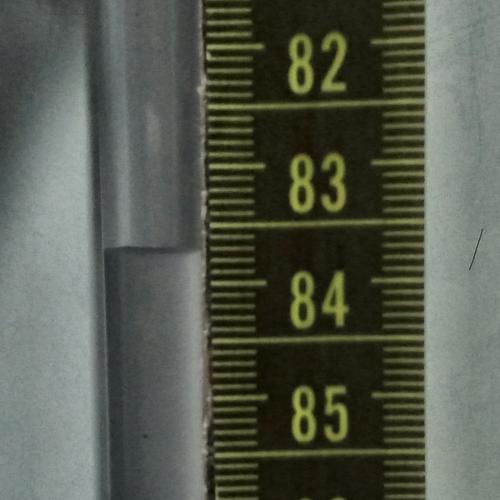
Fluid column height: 83.7 cm